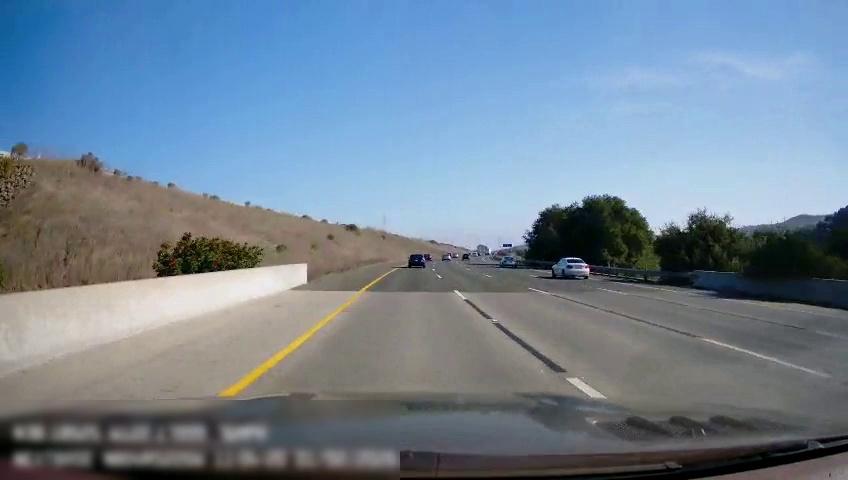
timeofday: Day
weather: Sunny
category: Drivable Space
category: Vehicles | Car
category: Vehicles | Car
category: Vehicles | Car
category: Vehicles | Car
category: Lanes | Alternate Lane
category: Lanes | Alternate Lane
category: Lanes | Alternate Lane
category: Lanes | Current Lane
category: Lanes | Alternate Lane
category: Traffic | Signs